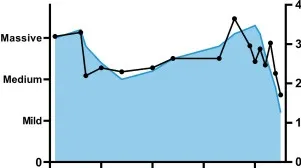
Clinical and Diagnostic Progression in Patient with PPMS and SLE. (D) Graph showing the progression of serum calcium concentration, with the left vertical axis indicating pleural effusion volume and the horizontal axis representing time. Ultrasonography assessed the pleural effusion volume, with the first week of patient admission as the starting point.
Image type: pathology (masson_trichrome)